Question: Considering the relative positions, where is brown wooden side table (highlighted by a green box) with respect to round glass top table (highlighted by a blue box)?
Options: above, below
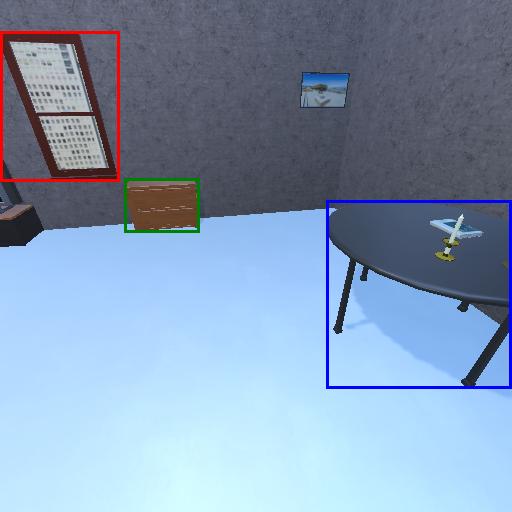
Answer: above